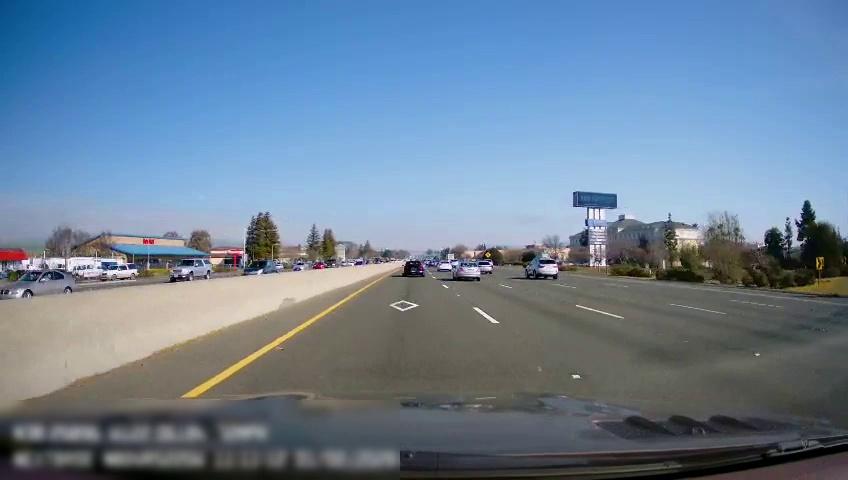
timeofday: Day
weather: Sunny
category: Drivable Space
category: Drivable Space
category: Vehicles | Car
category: Vehicles | SUV
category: Vehicles | Car
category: Vehicles | Car
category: Vehicles | SUV
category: Vehicles | SUV
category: Vehicles | Car
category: Vehicles | SUV
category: Vehicles | Car
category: Vehicles | SUV
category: Vehicles | Car
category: Lanes | Alternate Lane
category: Lanes | Current Lane
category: Lanes | Current Lane
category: Lanes | Alternate Lane
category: Lanes | Alternate Lane
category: Lanes | Alternate Lane
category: Lanes | Opposite Lane
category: Traffic | Signs